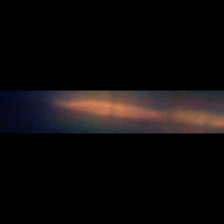
Taxon: Psuedo-nitzschia
Group: Diatoms